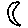
Label: moon